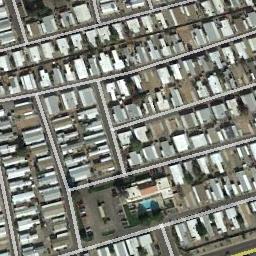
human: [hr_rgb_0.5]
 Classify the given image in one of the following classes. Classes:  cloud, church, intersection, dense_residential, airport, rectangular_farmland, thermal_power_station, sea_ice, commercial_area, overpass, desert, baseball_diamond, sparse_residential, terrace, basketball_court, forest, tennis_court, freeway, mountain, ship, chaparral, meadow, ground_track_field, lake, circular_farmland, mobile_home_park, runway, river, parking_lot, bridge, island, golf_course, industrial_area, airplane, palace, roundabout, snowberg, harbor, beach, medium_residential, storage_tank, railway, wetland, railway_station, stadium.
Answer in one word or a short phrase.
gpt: mobile_home_park